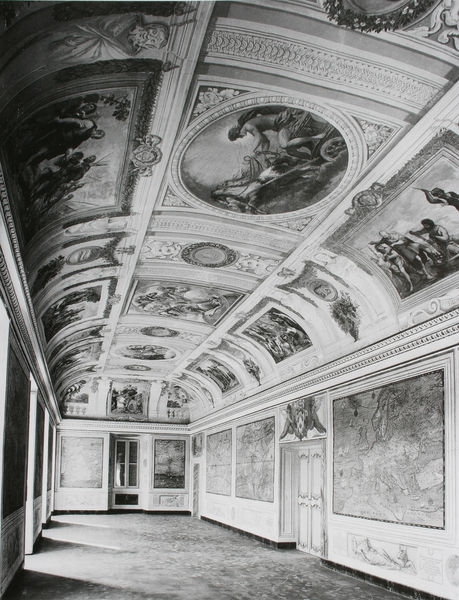
Titel: Blick in die Galerie
Künstler: Pietro da Cortona
Standort: Castelfusano
Institution: Villa Sacchetti-Chigi
Schlagwörter: gemälde, schatten, weiß, frauen, fenster, grau, hell, licht, männer, raum, schmuck, schwarz, tür, zimmer, schloss, malerei, ornament, wand, architektur, barock, bibel, mensch, rahmen, sockel, innenraum, felder, kirche, sonne, boden, decke, kreis, pferde, rund, engel, bilder, liegen, rahmung, schlagschatten, ansicht, türen, kutsche, pilaster, saal, wagen, krieg, dekoration, karten, ornamente, verzierung, wandgemälde, wandmalerei, flügeltür, stuck, durchgang, hoch, galerie, halle, foto, fotografie, photographie, bögen, wände, gang, gewölbe, eckig, medaillon, palast, lichtung, schwarzweiss, flur, kunst, mythologie, bildniss, photo, fries, portal, römer, wappen, sims, karte, wandbilder, gesims, profan, fresken, kasetten, kassetten, kassettendecke, landkarte, deckengemälde, fresko, korbbogen, leisten, kostbar, tonne, europa, kasette, nischen, deckenmalerei, tonnengewölbe, sockelzone, rondo, vestibül, einteilung, medaillons, pläne, flügeltüren, ahnengalerie, gurte, frescen, gartensaal, deckenfresko, landkarten, medallions, kartuschen, kasstten, stuckierung, raumflucht, quadratur, freskomalerei, deckenfeld, gewolbe, wandfeld, stadtpläne, beeindruckend, biblische motive, chigi, quadri riportati, spazier, ka, haller, eierfries, marmorboden#fotografie, wandkarten